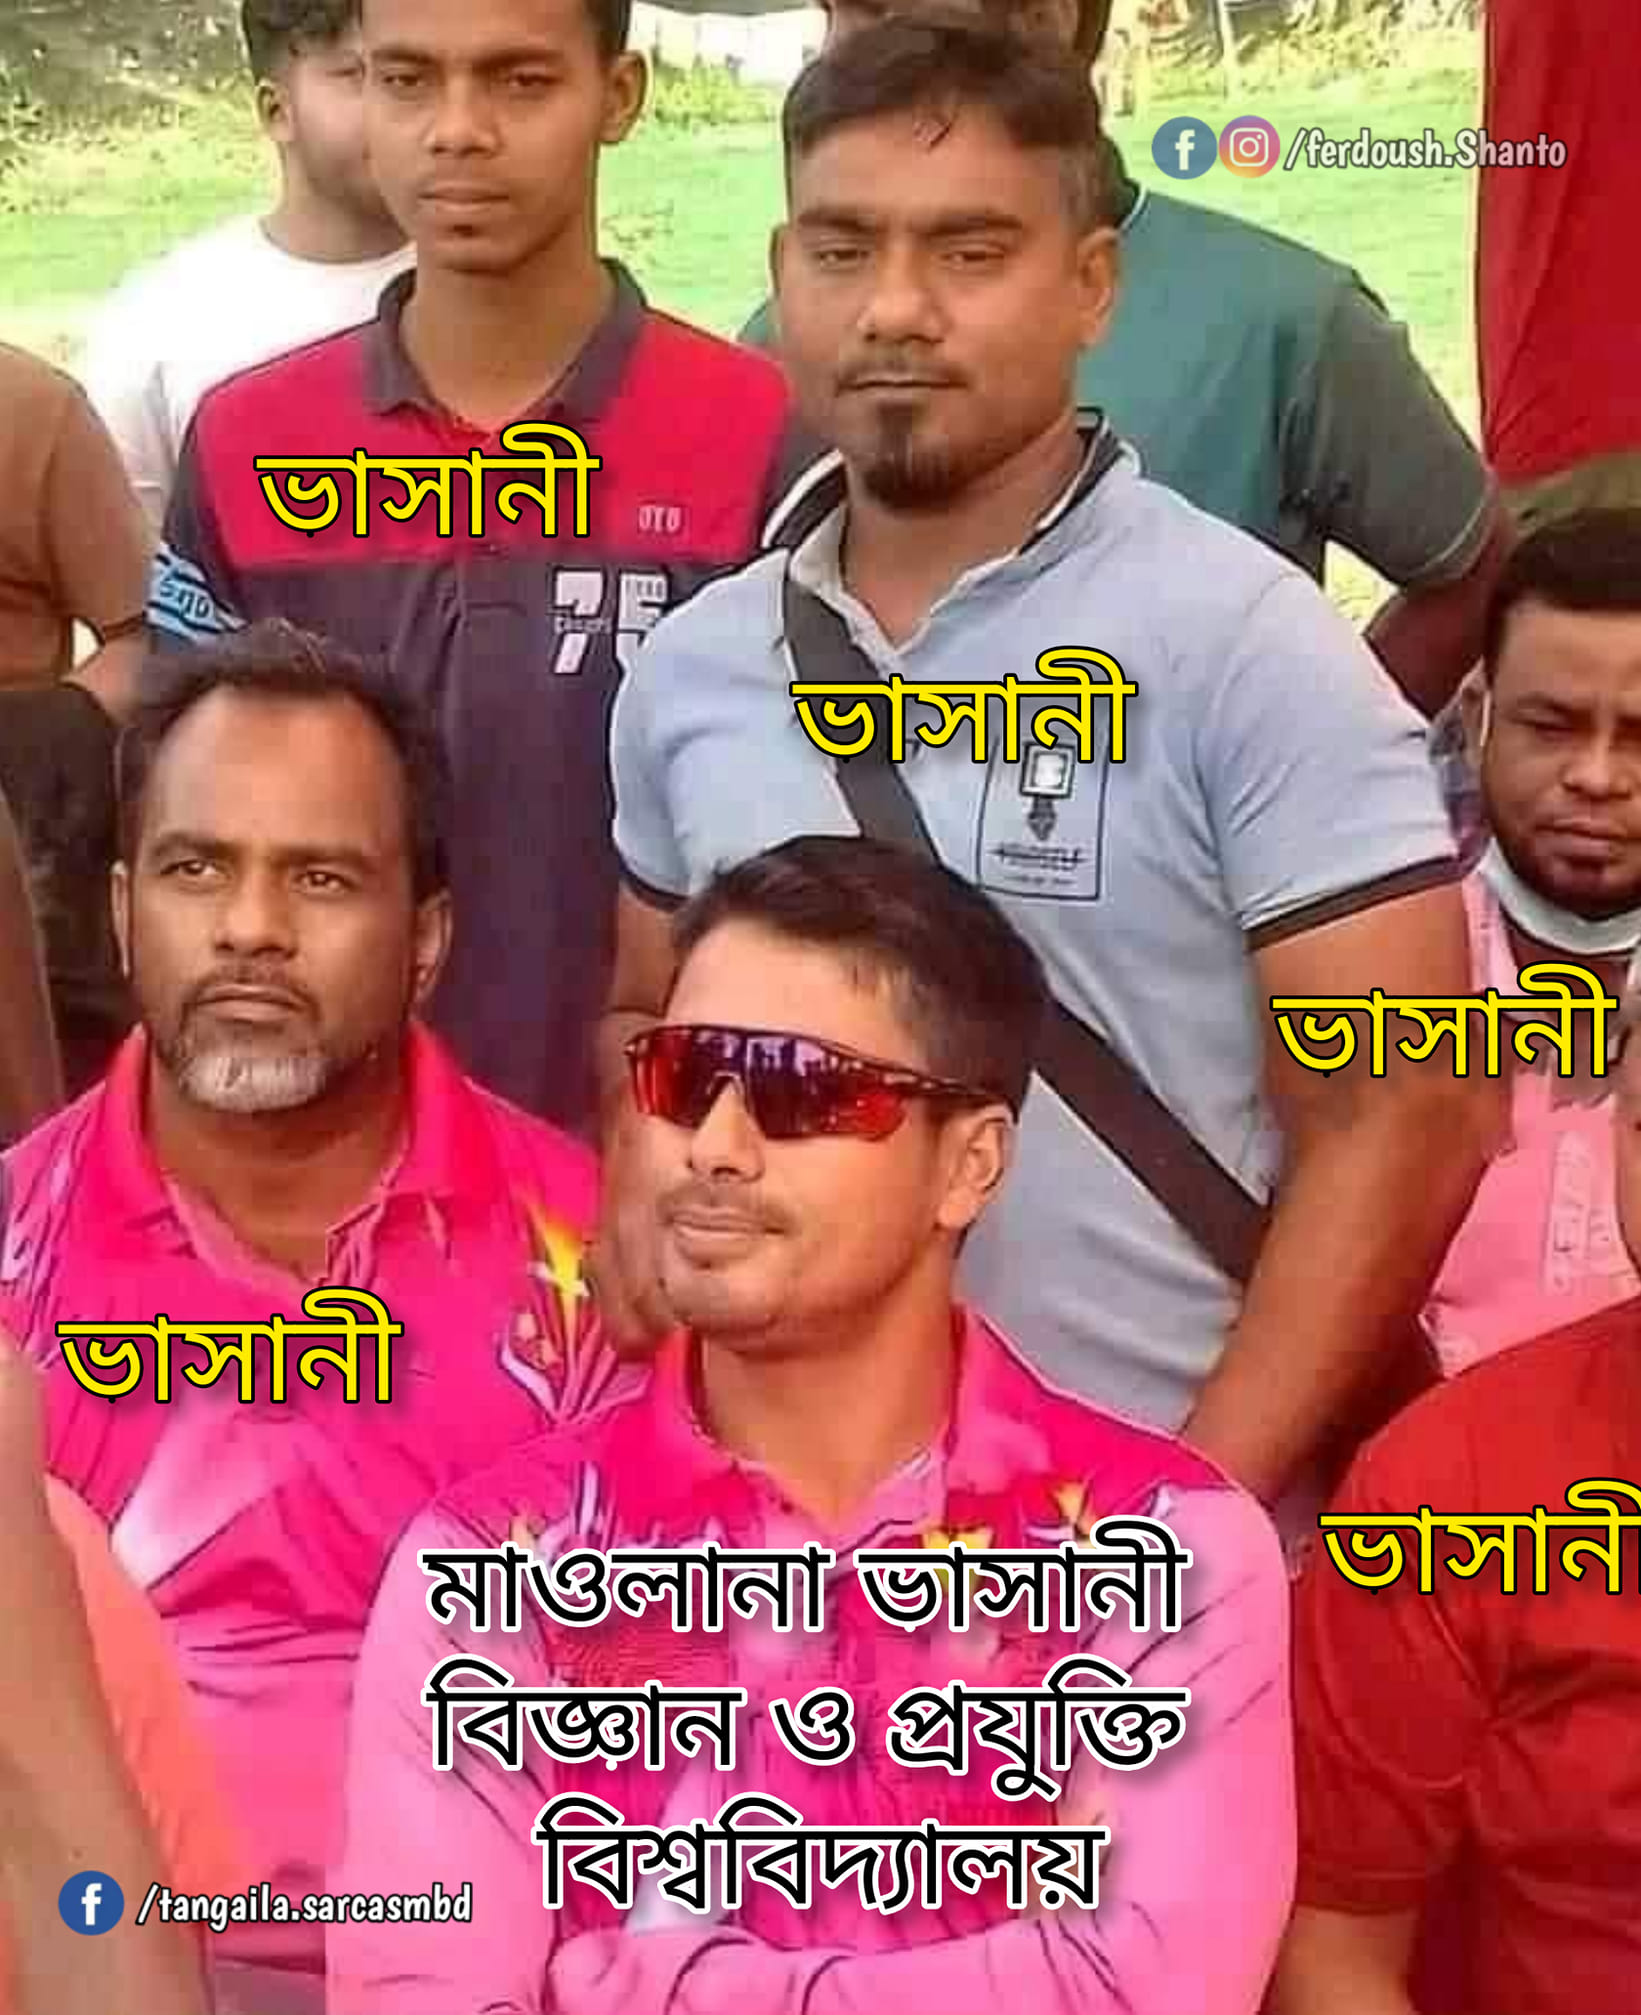
Text: ভাসানী ভাসানী ভাসানী ভাসানী ভাসানী মাওলানা ভাসানী বিজ্ঞান ও প্রযুক্তি বিশ্ববিদ্যালয়
Label: Non Hate